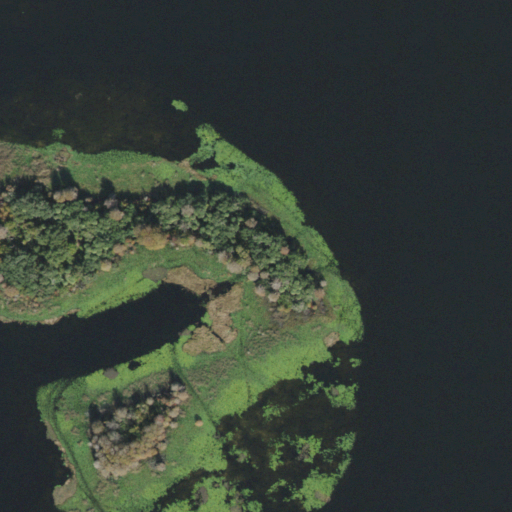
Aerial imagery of island in Florida named Scout Island containing open water, herbaceous wetlands, and woody wetlands